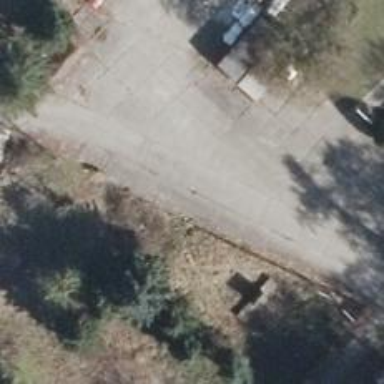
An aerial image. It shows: Concrete driveway designated as service road.